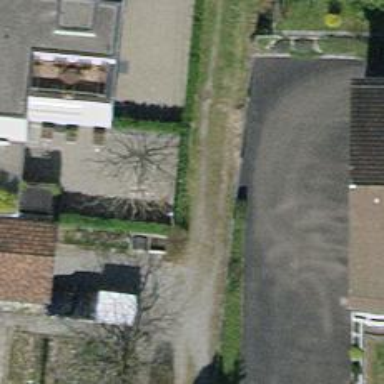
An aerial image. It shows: Hedge acting as barrier.